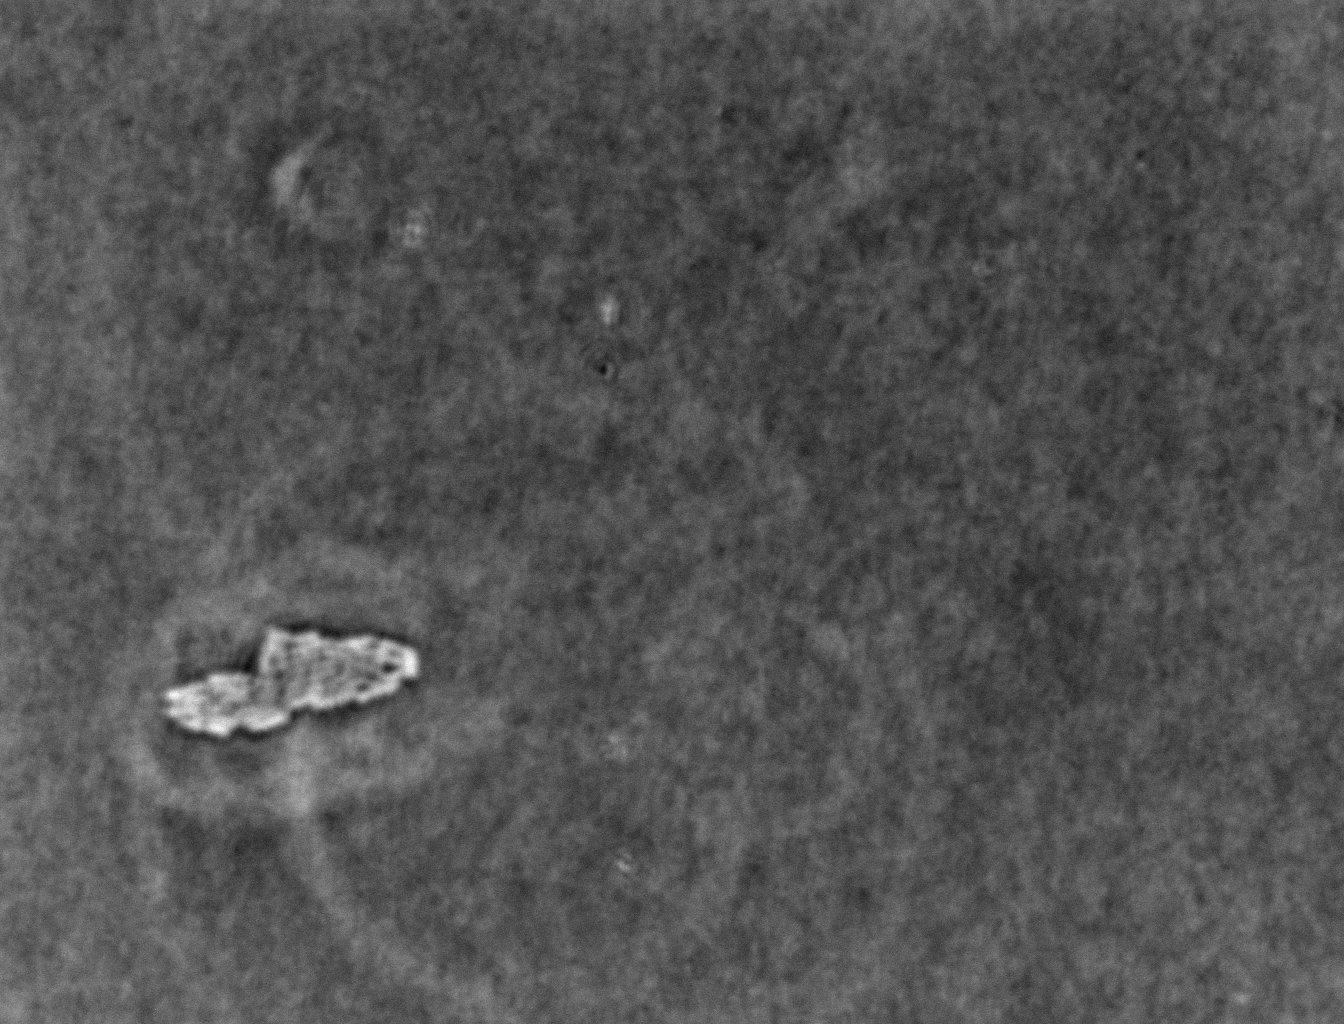
Phase contrast microscopy, 60x objective, 3 h incubation, 1.5% agar